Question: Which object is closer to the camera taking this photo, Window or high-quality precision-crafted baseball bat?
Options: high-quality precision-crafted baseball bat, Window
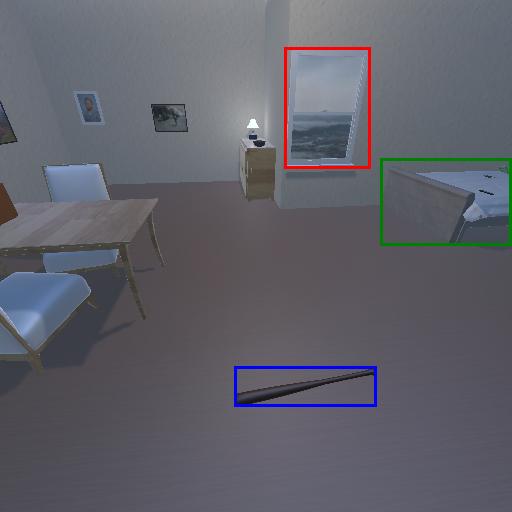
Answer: high-quality precision-crafted baseball bat